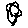
Label: flower